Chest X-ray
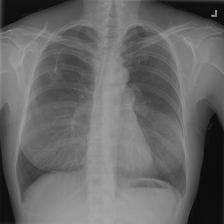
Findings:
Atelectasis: negative
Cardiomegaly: negative
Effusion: negative
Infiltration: negative
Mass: negative
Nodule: negative
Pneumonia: negative
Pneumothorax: negative
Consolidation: negative
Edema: negative
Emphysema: negative
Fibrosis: negative
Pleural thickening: negative
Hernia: negative